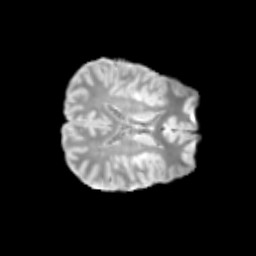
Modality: T2w
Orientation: axial
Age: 11
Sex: male
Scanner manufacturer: siemens
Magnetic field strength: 3 T
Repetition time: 3.8 s
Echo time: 0.07 s